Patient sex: M
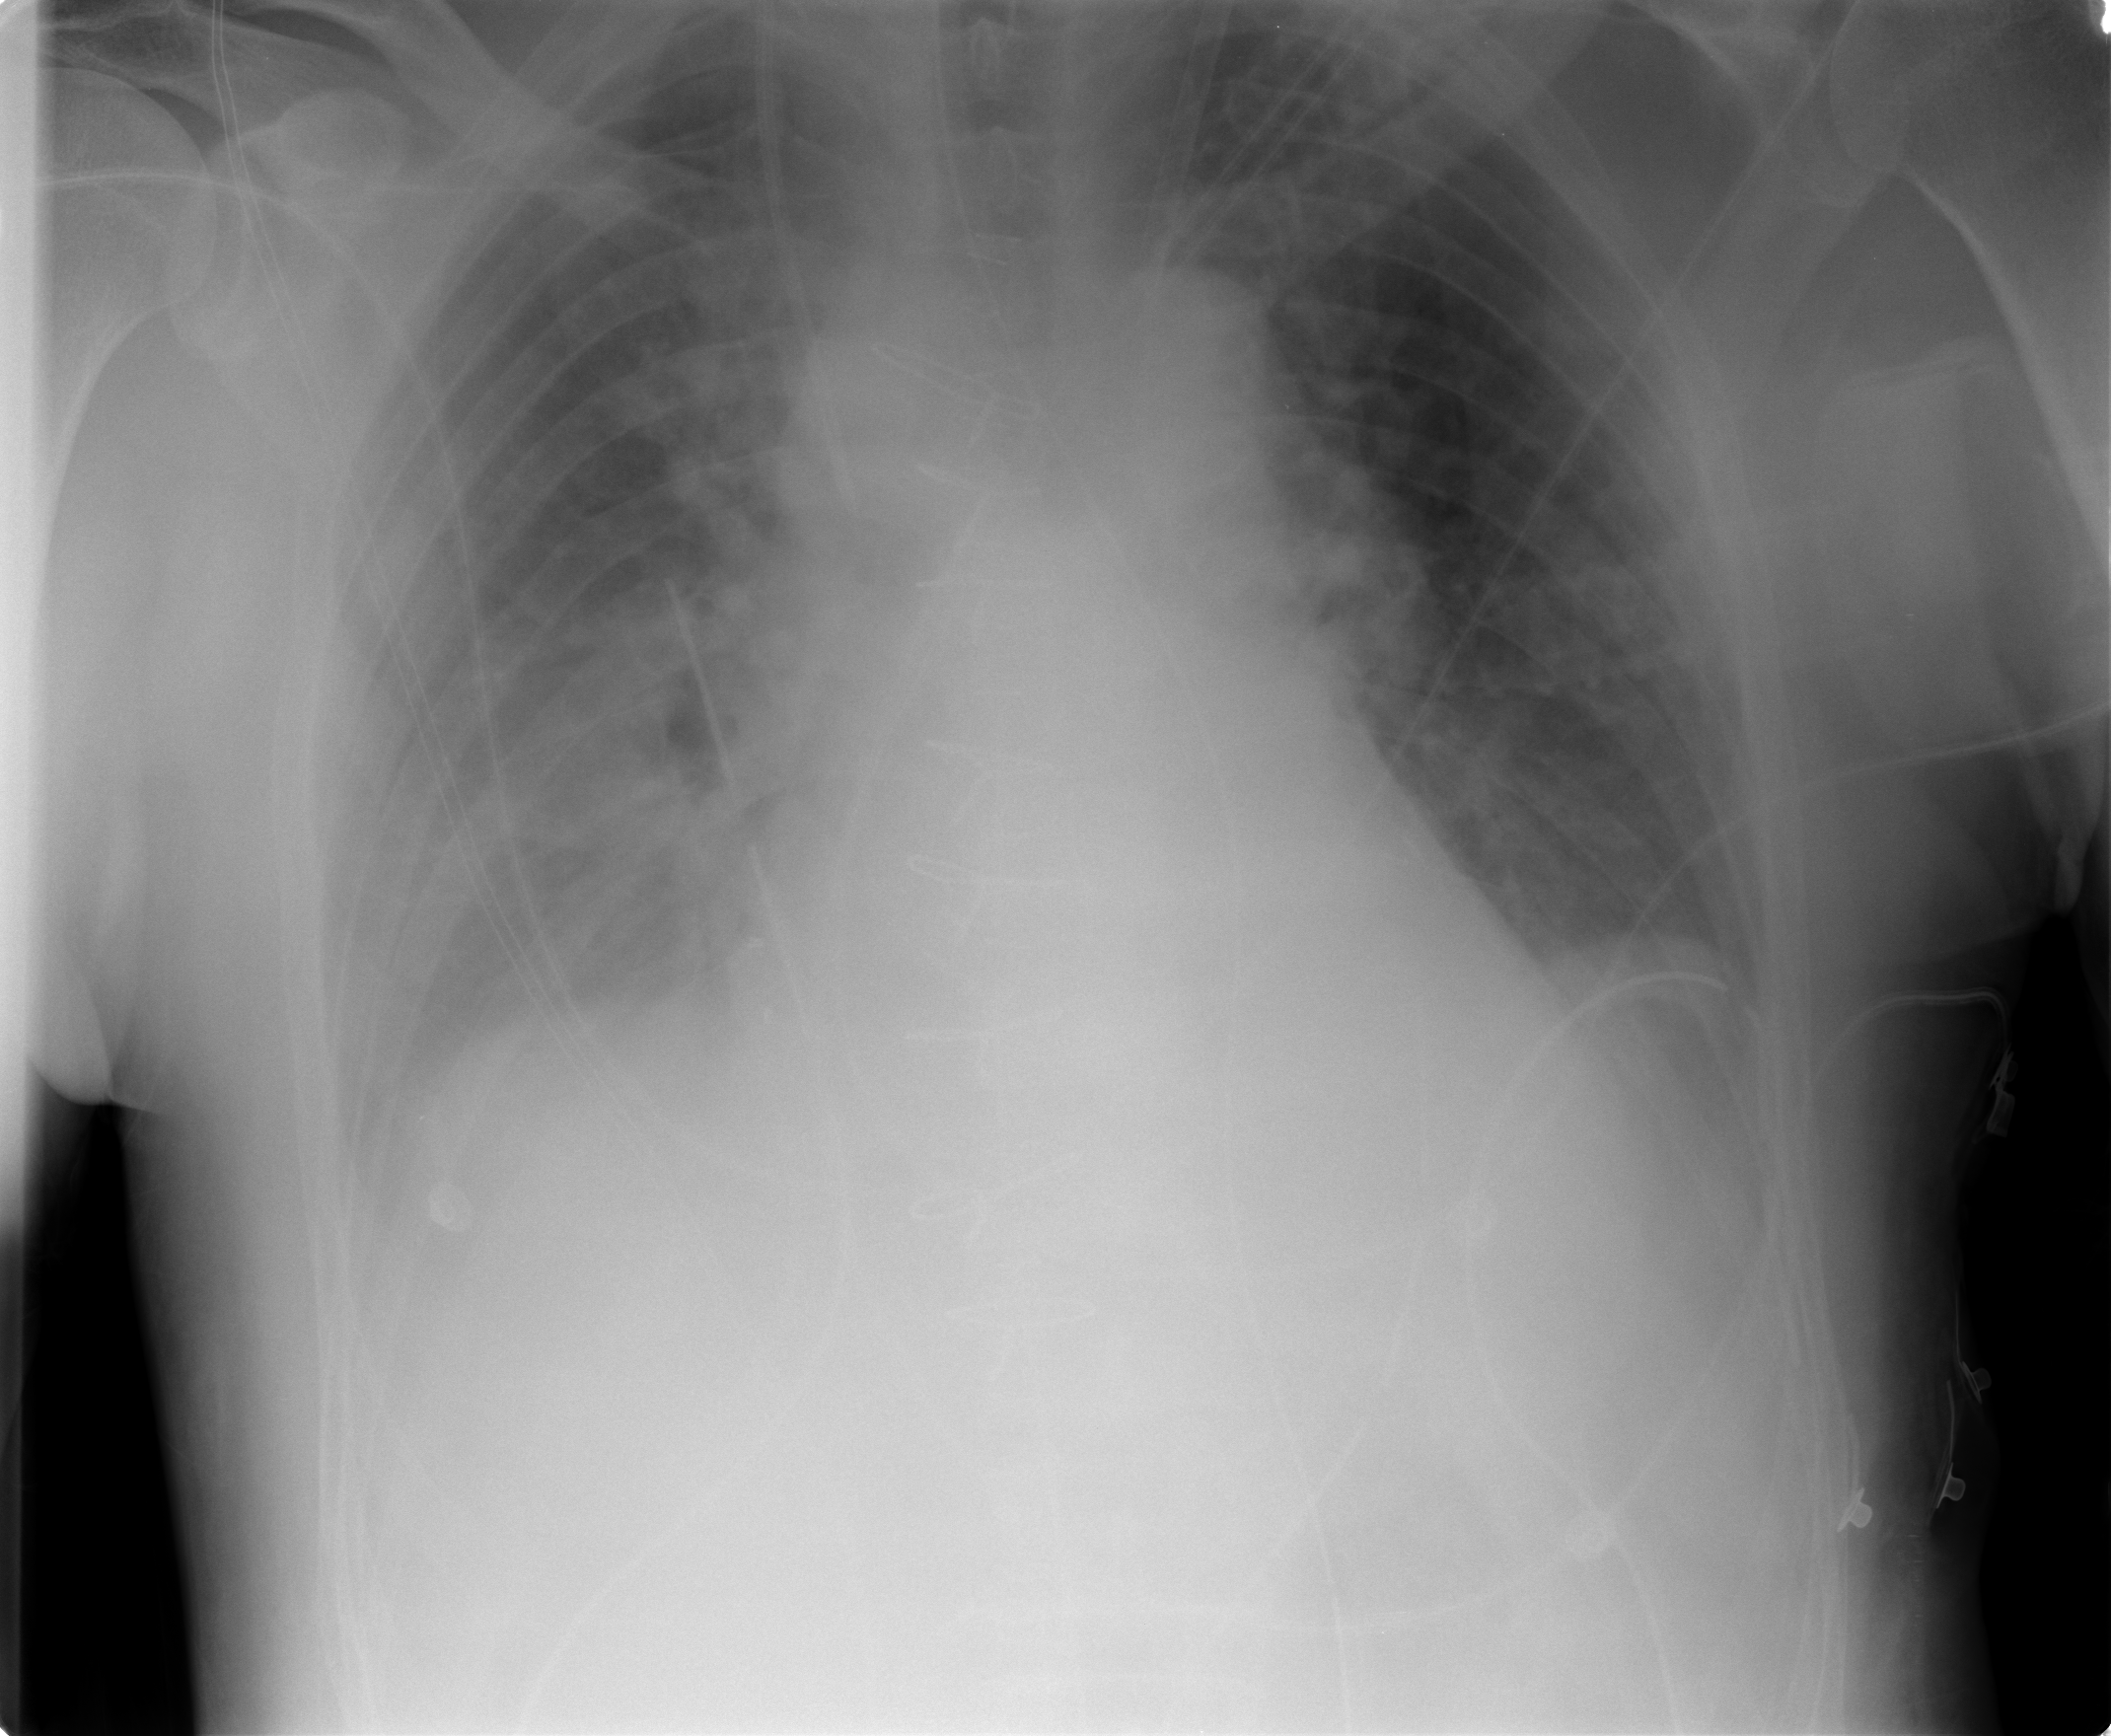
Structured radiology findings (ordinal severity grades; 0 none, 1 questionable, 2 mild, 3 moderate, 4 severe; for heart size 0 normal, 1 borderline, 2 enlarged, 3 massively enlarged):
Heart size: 2
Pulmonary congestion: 3
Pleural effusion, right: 3
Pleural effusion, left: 2
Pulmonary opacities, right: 2
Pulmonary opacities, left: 2
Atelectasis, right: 2
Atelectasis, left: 2